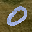
Label: 0